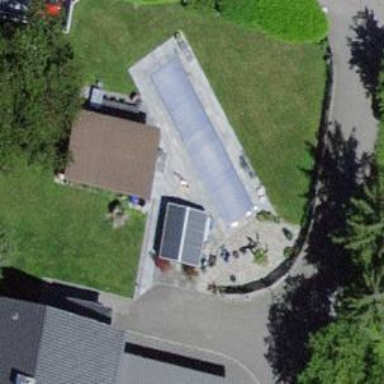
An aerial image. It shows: Swimming pool located in leisure land.